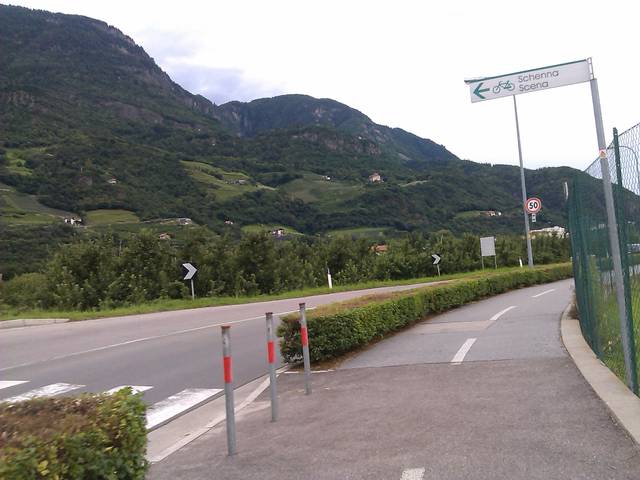
Region: Italy
Coordinates: 46.653, 11.175